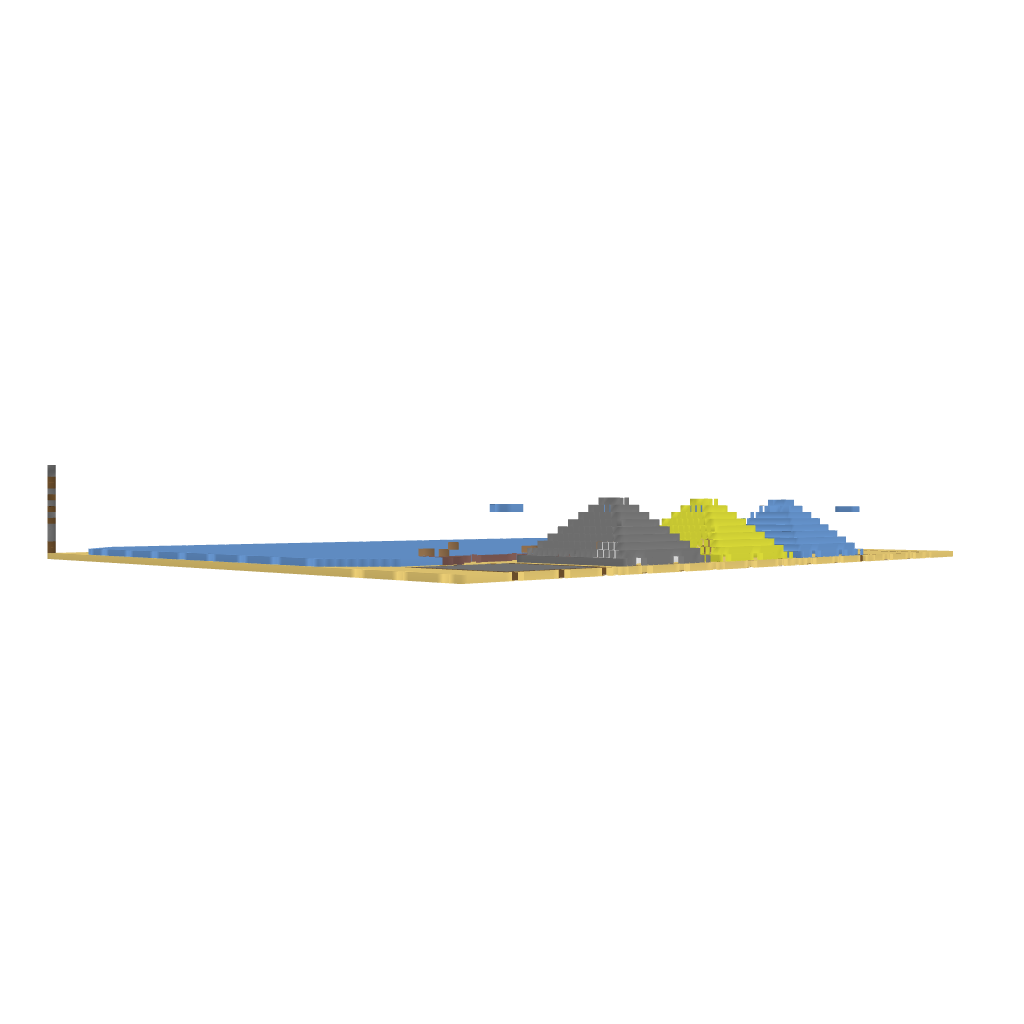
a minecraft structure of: Simple Spawn Hub bad low quality